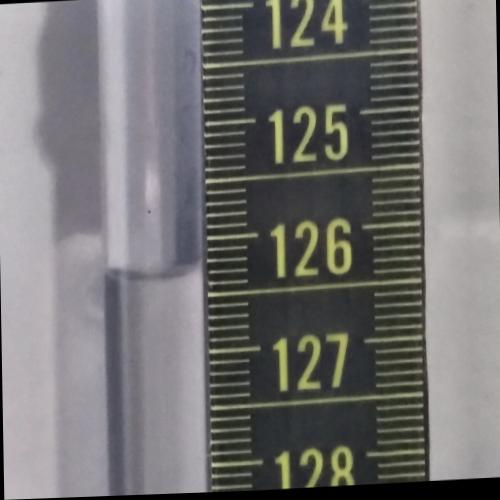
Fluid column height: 126.3 cm